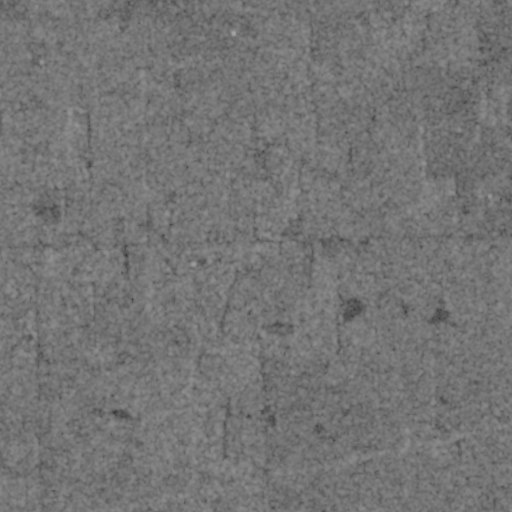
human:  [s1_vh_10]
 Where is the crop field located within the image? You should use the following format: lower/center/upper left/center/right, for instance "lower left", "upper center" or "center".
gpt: The crop field is located in the lower right of the image.
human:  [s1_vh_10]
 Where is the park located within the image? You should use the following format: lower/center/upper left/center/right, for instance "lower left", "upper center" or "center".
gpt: The park is located in the center right of the image.
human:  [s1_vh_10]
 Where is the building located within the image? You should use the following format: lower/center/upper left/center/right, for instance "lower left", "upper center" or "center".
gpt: There is no building in the image.

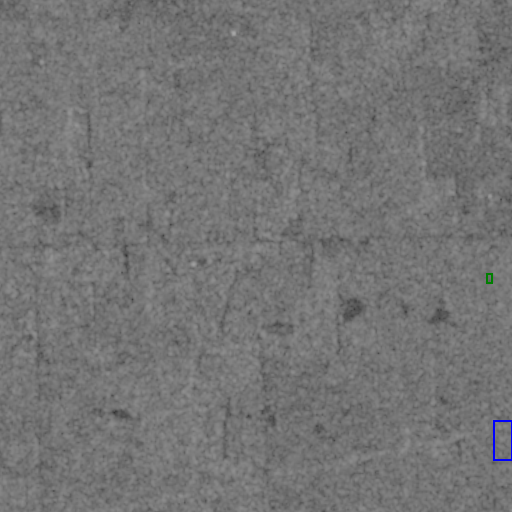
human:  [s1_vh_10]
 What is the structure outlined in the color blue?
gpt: The structure outlined in blue is a crop field.
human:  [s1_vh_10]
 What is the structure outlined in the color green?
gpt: The structure outlined in green is a park.
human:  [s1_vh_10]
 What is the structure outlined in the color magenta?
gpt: There is no magenta outline.